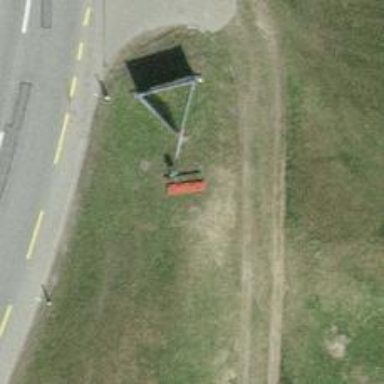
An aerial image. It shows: Red bench.